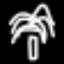
Label: palm tree